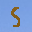
Label: 5